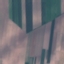
Land use / land cover: AnnualCrop